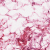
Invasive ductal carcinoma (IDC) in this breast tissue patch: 0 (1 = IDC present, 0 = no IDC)